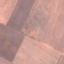
Land use / land cover class: AnnualCrop